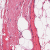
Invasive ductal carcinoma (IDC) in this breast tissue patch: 0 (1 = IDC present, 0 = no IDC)